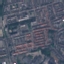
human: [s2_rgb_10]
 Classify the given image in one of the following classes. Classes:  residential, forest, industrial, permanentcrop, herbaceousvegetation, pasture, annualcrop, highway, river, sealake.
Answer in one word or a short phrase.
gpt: Residential